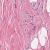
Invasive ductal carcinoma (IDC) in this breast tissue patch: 1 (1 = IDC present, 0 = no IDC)